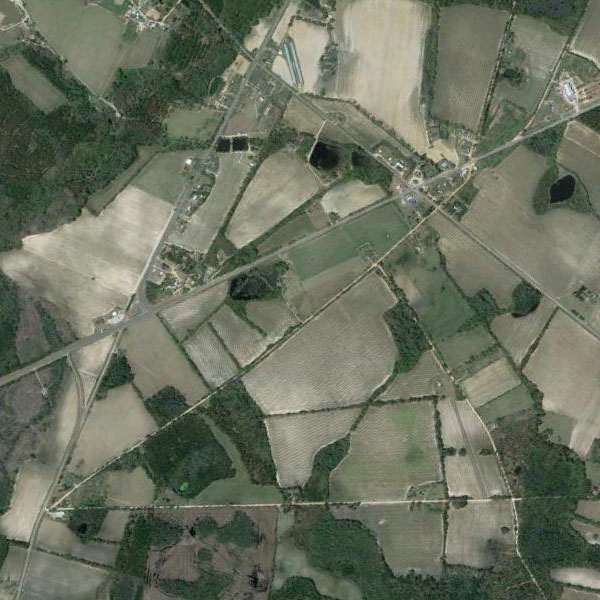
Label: Farmland